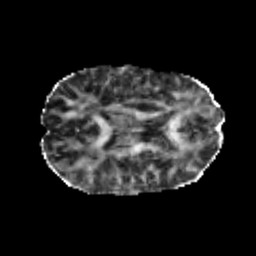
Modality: FA
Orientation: axial
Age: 24
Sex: female
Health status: healthy
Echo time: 0.074 s